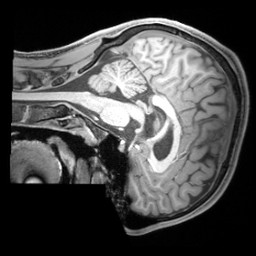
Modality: T1w
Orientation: sagittal
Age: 20
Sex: male
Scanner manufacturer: siemens
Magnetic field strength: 3 T
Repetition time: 1.97 s
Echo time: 0.00206 s